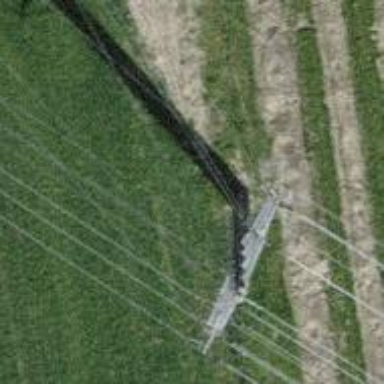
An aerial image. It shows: Concrete power pole.